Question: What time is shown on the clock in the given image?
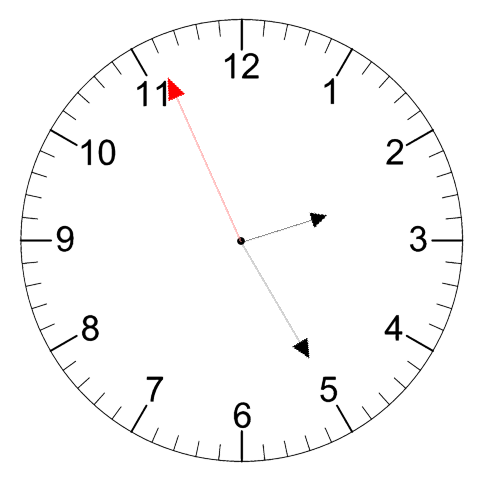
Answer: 02:24:56